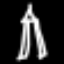
Label: The Eiffel Tower